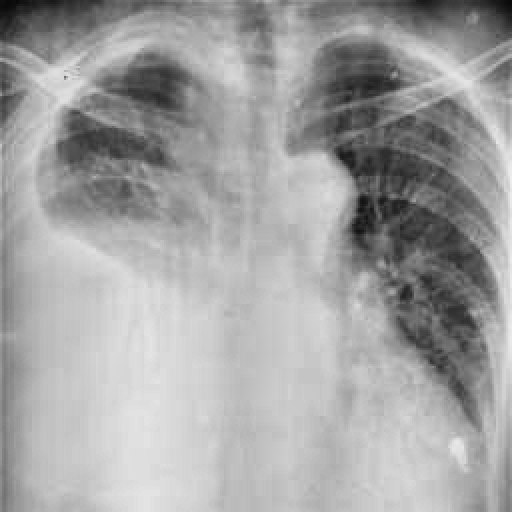
Finding: TUBERCULOSIS